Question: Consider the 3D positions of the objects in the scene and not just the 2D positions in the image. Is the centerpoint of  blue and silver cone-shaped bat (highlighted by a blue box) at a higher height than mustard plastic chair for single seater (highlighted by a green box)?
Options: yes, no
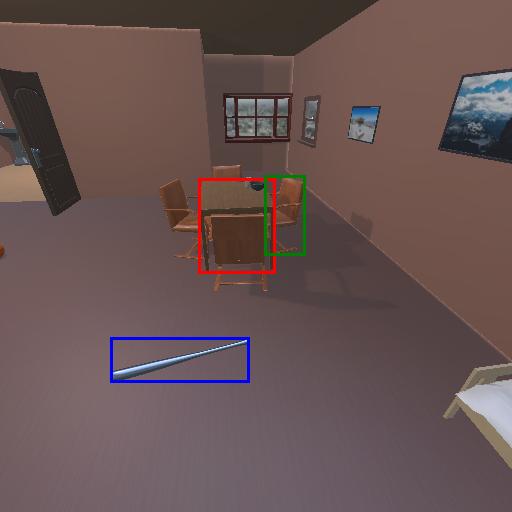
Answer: yes